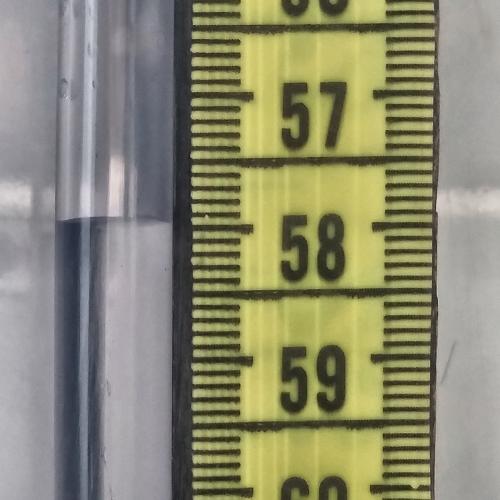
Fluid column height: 57.9 cm